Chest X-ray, PA view. Patient: 8 years old, sex M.
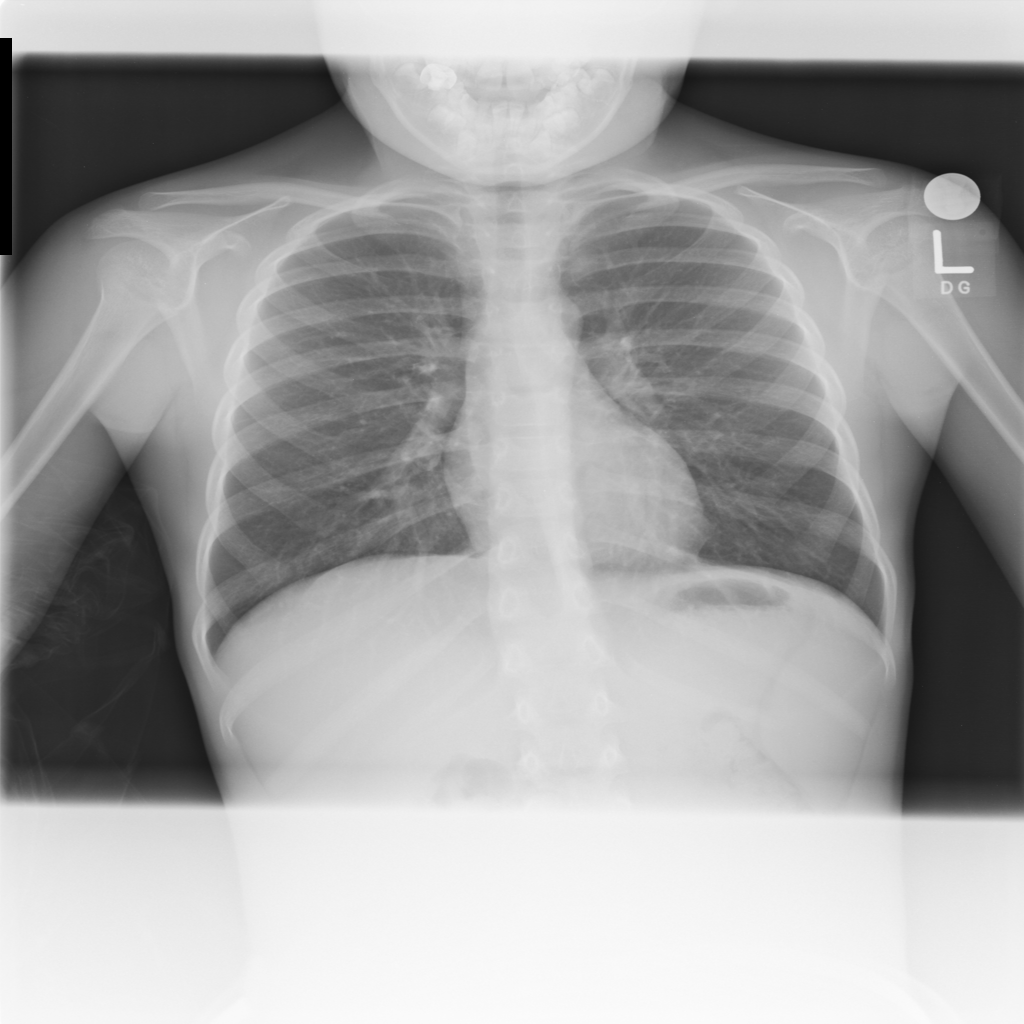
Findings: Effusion